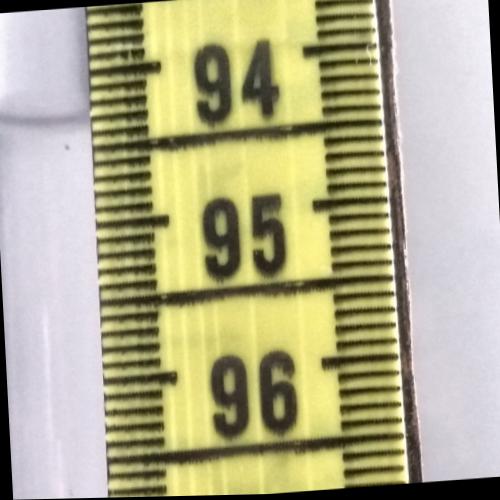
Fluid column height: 94.3 cm